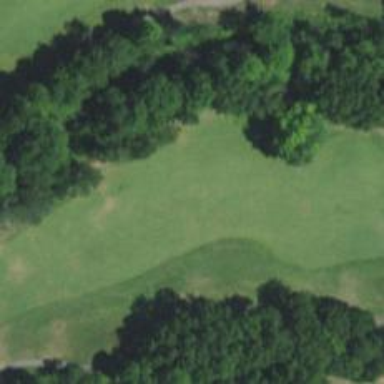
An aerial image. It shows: Golf hole.